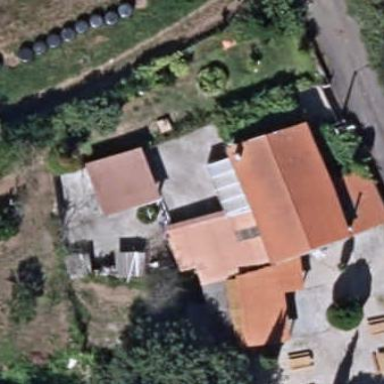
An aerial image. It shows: Garage building.